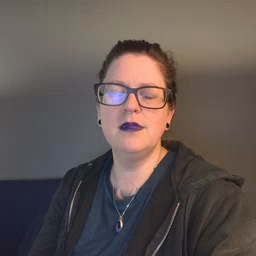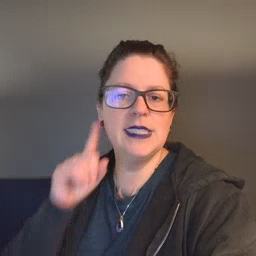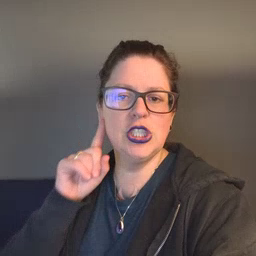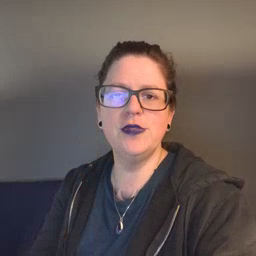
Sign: hear